Field crop: maize
Growth stage: 1
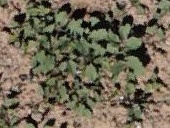
Species: convolvulus